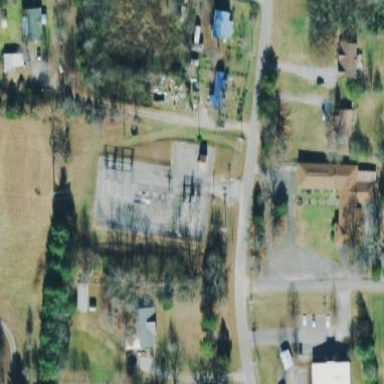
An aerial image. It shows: Power substation.